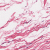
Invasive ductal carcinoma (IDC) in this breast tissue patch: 0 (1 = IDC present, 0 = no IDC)